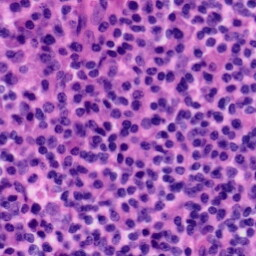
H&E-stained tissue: Tonsil